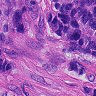
Metastatic tissue present: yes